Question: I've created a custom UITextView in order to show a Placeholder. The method I used was drawInRect on the TextChangedNotification. It mostly works fine and a Placeholder is displayed.
The problem is that the Placeholder is positioned to the top left of the UITextView. What I would like is to position it after the cursor.
The only solution I have found so far is to set the X and Y coordinates for the CGRect passed into drawInRect to pad the content i.e.
'''
CGRectMake(6,Font.PointSize/2,Width,Height) // X value is hardcoded
'''
This seems like a bit of a hack.
Is there a better way position the placeholder text after the cursor ?

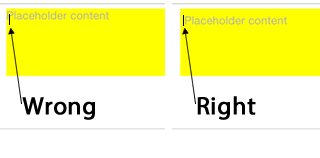
Answer: You should be able to retrieve the caret rect with this one
'''
CGRect caretRect = [textView caretRectForPosition:textView.beginningOfDocument];
'''